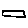
Label: line